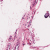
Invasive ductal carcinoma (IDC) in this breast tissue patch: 0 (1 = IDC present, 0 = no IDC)